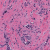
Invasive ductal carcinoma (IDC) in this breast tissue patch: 0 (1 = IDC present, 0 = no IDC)